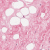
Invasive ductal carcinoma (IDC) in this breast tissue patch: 0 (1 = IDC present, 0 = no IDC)